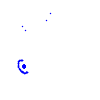
Particle: kaon